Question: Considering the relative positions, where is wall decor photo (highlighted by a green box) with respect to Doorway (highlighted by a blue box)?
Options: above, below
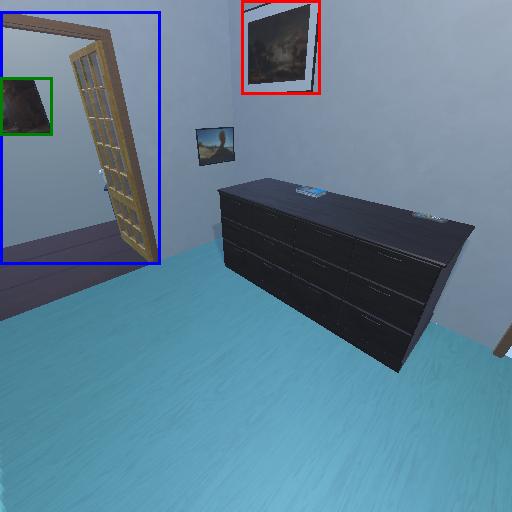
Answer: above